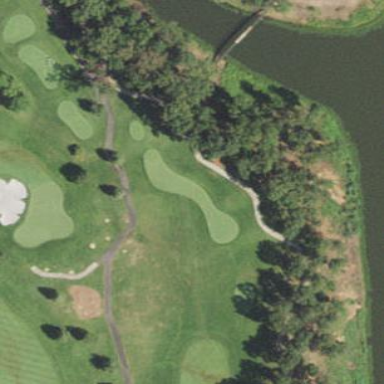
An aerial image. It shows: Grass area designated as golf tee.